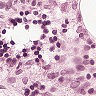
Metastatic tissue present: no